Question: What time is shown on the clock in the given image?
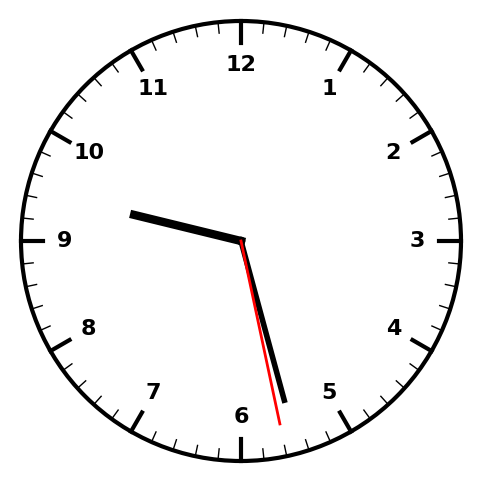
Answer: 09:27:28